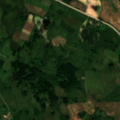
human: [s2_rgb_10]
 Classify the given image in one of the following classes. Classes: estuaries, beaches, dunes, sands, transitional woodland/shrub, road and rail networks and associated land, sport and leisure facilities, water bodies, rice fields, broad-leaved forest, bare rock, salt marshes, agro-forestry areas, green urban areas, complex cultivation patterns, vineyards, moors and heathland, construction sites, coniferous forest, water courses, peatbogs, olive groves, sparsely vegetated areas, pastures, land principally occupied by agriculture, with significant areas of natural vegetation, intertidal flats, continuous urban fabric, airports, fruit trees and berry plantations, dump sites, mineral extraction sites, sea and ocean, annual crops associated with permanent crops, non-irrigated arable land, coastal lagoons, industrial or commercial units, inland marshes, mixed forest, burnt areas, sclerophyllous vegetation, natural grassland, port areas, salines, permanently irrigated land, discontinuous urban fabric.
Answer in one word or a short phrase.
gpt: non-irrigated arable land, pastures, complex cultivation patterns, land principally occupied by agriculture, with significant areas of natural vegetation